Interaction volume radius: 10 \u00c5
Interaction volume height: 35 \u00c5
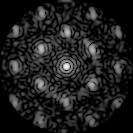
Disorder parameter: 0.452